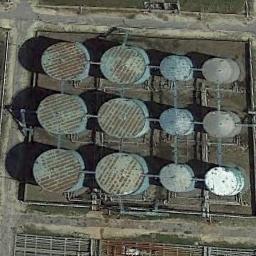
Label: storage_tank